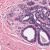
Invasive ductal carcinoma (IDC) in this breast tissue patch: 0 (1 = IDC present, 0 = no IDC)